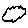
Label: cloud